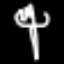
Label: fork